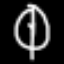
Label: leaf